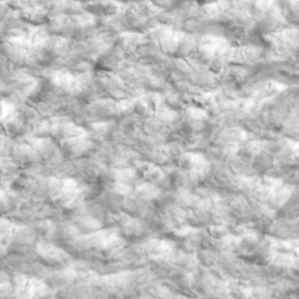
Label: non_frost